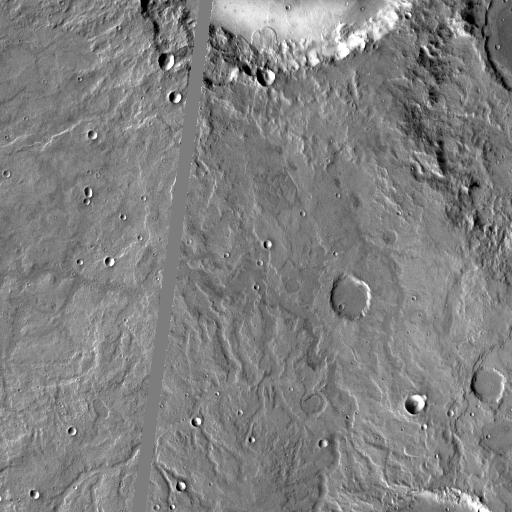
Crater classes present: Background, Other, Buried